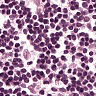
Metastatic tissue present: no